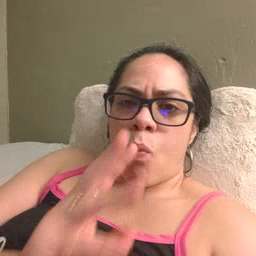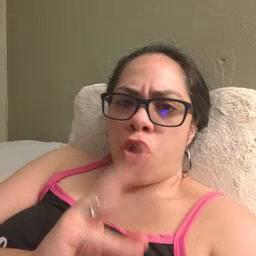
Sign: water